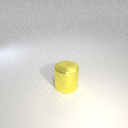
large yellow metal cylinder